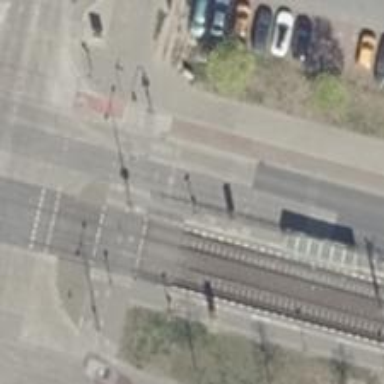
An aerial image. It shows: Footway located on traffic island.